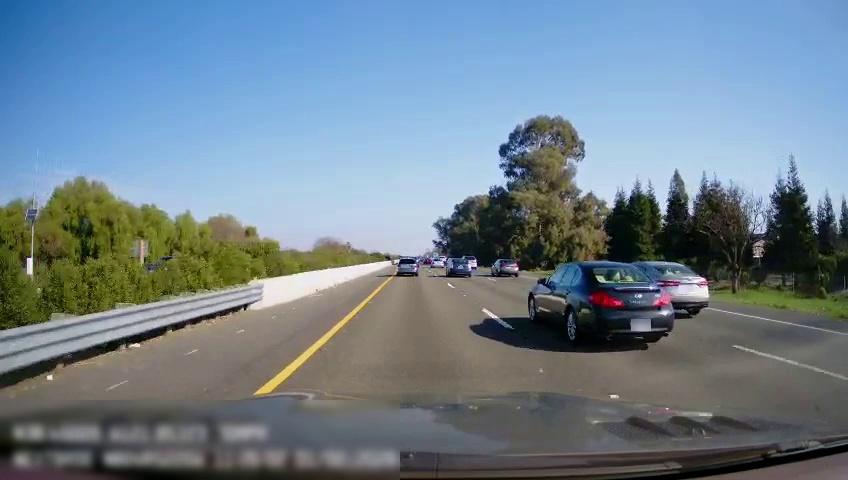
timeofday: Day
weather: Sunny
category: Drivable Space
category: Vehicles | SUV
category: Vehicles | SUV
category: Vehicles | SUV
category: Vehicles | SUV
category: Vehicles | Car
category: Vehicles | Car
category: Vehicles | Car
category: Vehicles | SUV
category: Vehicles | Car
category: Lanes | Current Lane
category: Lanes | Current Lane
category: Lanes | Alternate Lane
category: Lanes | Alternate Lane